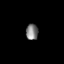
Tissue: lung
Cell type: Others
Senescence score: 0.177
Nuclear area (px): 188
Mean DAPI intensity: 128.654